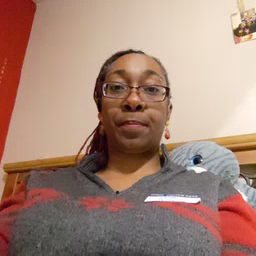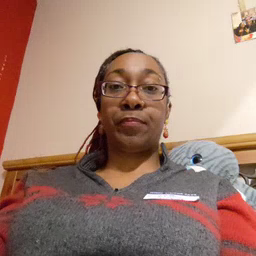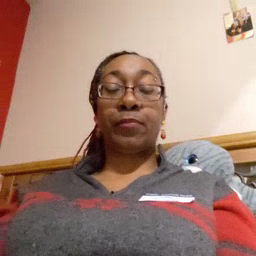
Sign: boat